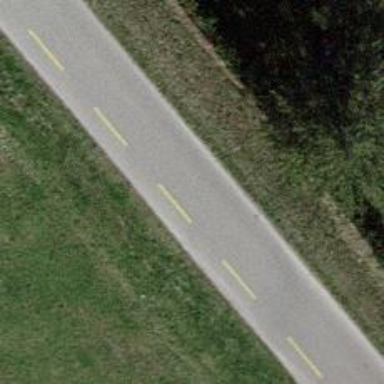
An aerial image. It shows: Unclassified road with left cycle lane.